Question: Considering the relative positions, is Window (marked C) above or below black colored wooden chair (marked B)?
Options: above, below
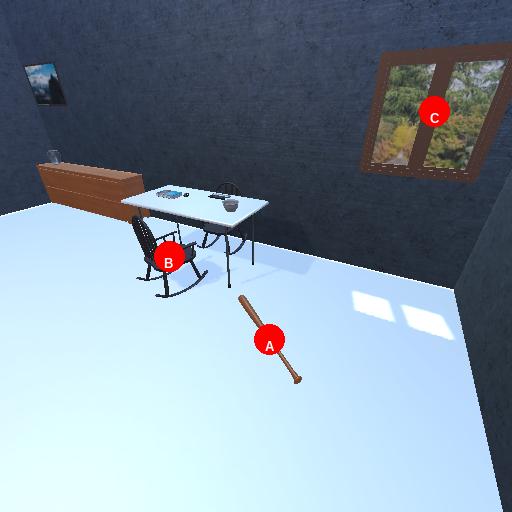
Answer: above